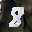
Label: 8